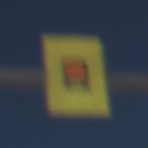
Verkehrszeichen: KennzeichnungspflichtigeFahrzeugeGefaehrlicheGueterOhnePfeilsymbol
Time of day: MorningAfternoon
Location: Outdoor (Nature)
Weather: PartlyCloudy
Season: Winter
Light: Natural